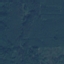
Land use / land cover class: Forest